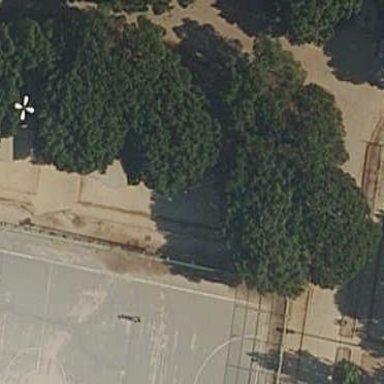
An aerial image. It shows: Boules pitch on the ground surface.